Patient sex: M
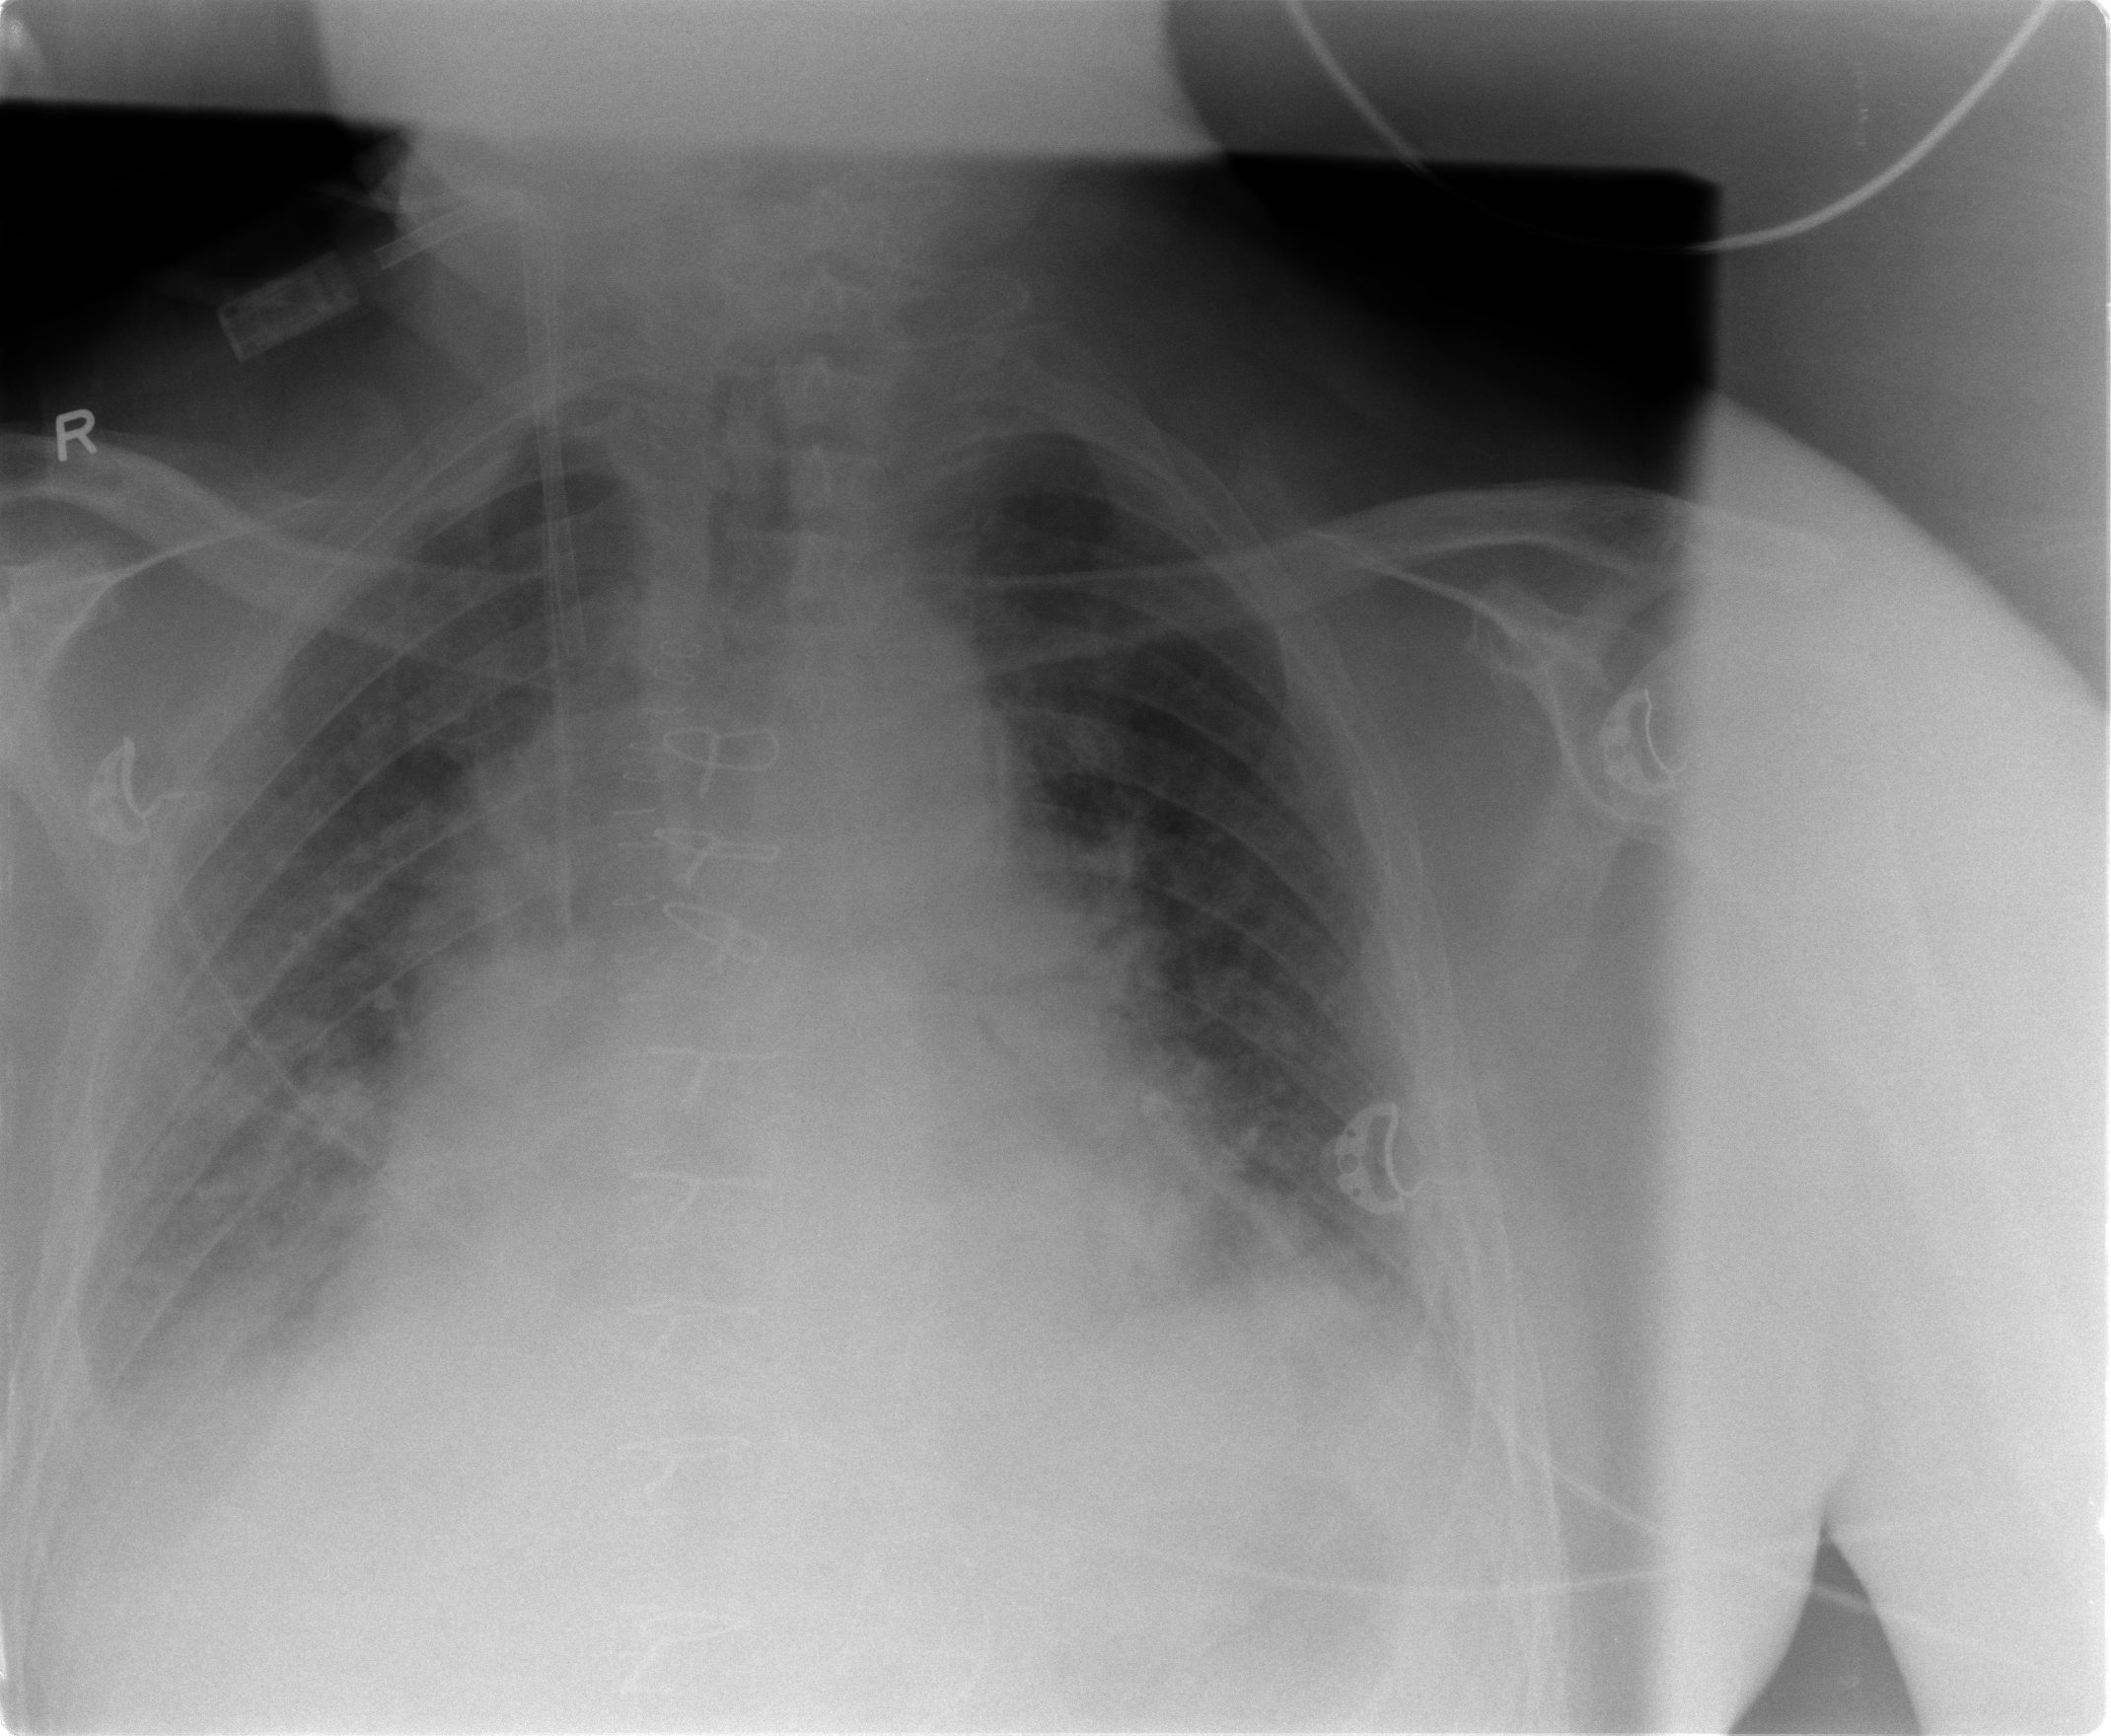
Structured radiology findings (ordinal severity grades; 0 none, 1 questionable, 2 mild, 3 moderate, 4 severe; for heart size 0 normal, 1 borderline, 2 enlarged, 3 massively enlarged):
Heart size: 2
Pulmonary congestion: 2
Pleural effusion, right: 2
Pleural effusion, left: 1
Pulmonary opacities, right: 2
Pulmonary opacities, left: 2
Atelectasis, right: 2
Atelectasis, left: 2